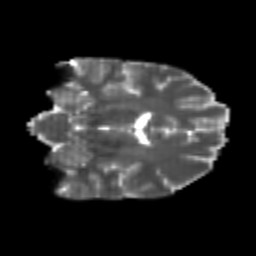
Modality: T2w
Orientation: coronal
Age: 24
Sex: female
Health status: healthy
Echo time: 0.074 s